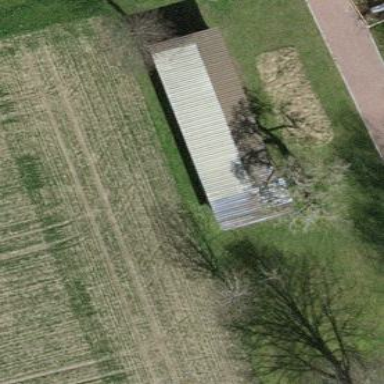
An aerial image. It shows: Greenhouse.